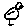
Label: bird